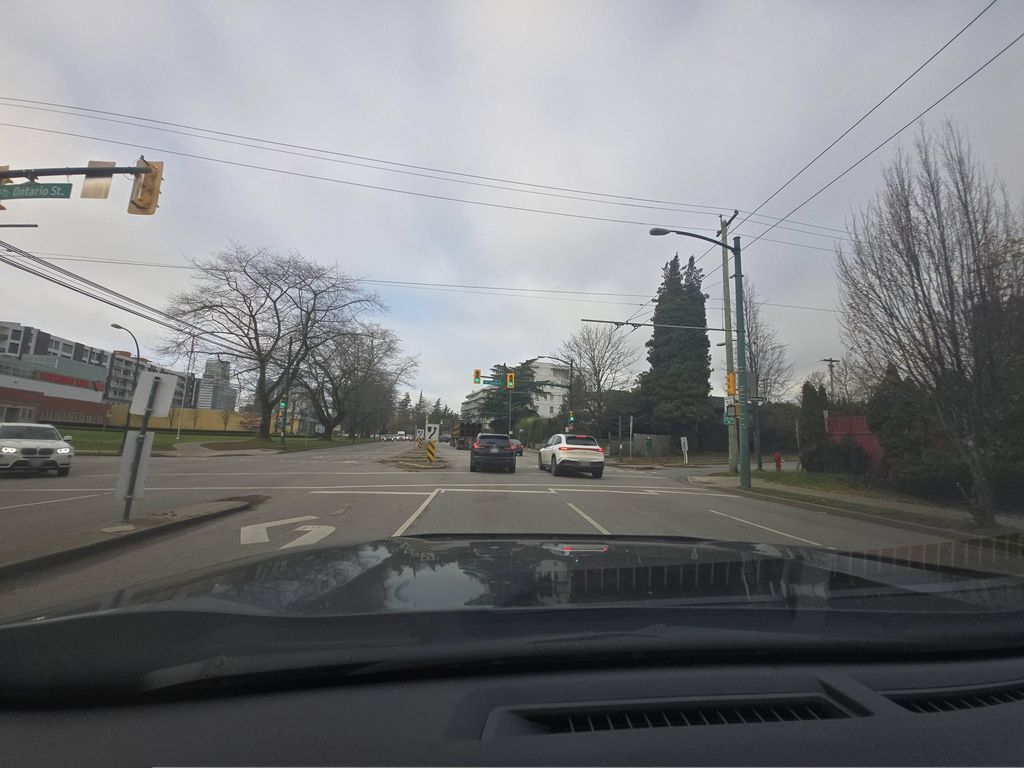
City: vancouver